Aerial crown-view tile of a tropical tree (Barro Colorado Island, Panama), acquired 20240611:
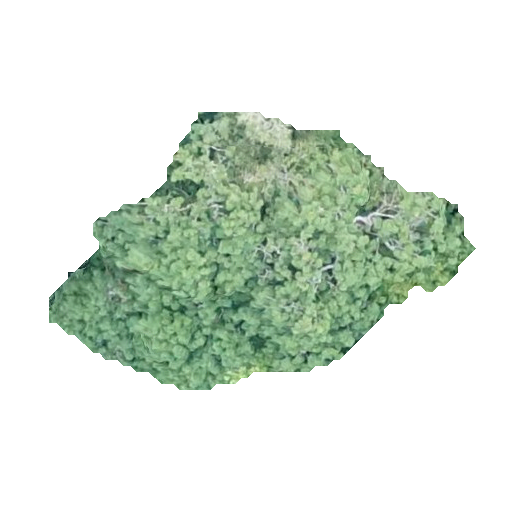
Species: Ceiba pentandra
GBIF accepted scientific name: Ceiba pentandra
Crown area: 114.802 m²